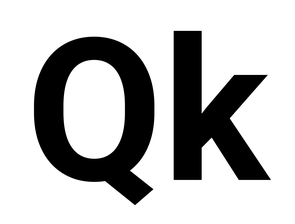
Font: Roboto_Bold